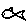
Label: fish